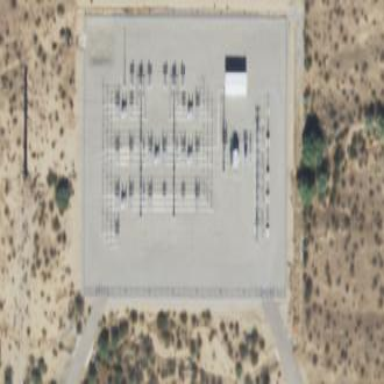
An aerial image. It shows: Outdoor distribution power substation.